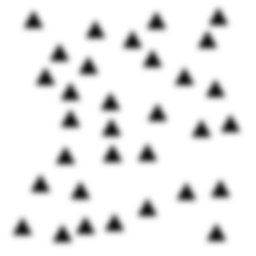
Squares: 0
Triangles: 32
Stars: 0
Total shapes: 32